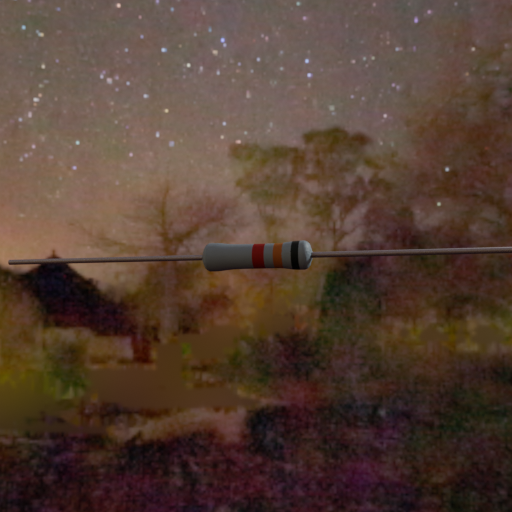
Resistor colour bands (in order): red, orange, black